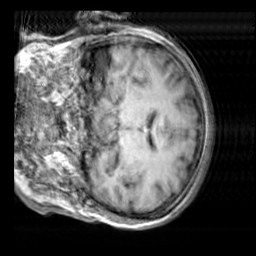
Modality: T1w
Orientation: coronal
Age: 53
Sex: female
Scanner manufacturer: siemens
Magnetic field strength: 3 T
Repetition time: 2.3 s
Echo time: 0.00303 s